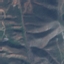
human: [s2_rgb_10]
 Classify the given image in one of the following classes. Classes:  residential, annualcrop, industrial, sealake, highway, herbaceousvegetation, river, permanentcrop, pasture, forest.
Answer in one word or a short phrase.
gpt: HerbaceousVegetation